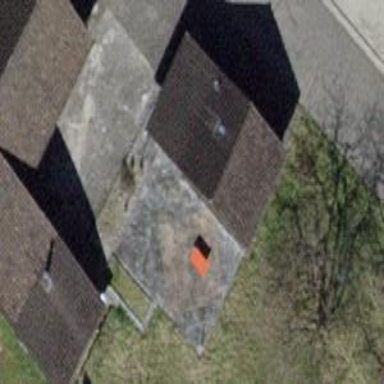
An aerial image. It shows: Garage building.